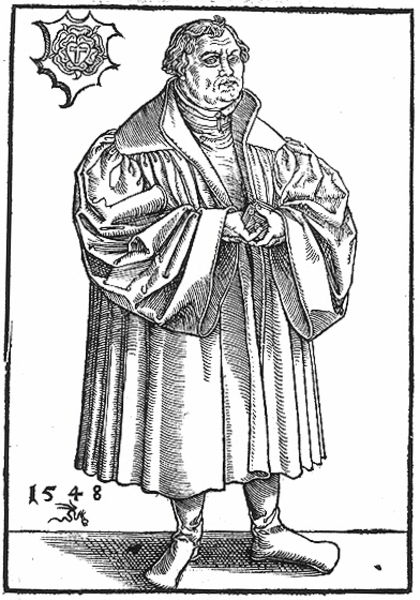
Titel: Bildnis des Martin Luther
Künstler: Lucas d.J. Cranach
Institution: (Seriendruck)
Schlagwörter: kopf, mann, schatten, umhang, grob, frisur, geste, hell, kleid, licht, mund, nase, profil, stirn, zeichnung, blick, rose, hemd, augen, bibel, falten, gesicht, kragen, rahmen, stehen, ärmel, bildnis, hände, portrait, porträt, signatur, figur, gewand, haare, kutte, mantel, pose, reich, standfigur, stehend, händler, kaufmann, renaissance, schultern, beine, füße, holzschnitt, schrift, schuhe, datierung, grafik, graphik, rand, dick, steif, datum, robe, socken, strumpf, faltenwurf, stofflichkeit, knöpfe, jahreszahl, strümpfe, unterschrift, buch, kreuz, geld, druck, schraffur, schraffuren, radierung, stich, schwarzweiß, bürger, stand, stiefel, beten, gebet, ganzfigur, wappen, talar, zahl, mittelalter, luther, halsbinde, ganzkörperbild, edelmann, siegel, kupferstich, christentum, sigel, jahrhundert, martin, datiert, chrift, martin luther, spätmittelalter, protestant, kragne, ther, faltungen, ildnis, martinus, jahreszahös, 16. jahrhundert, 1548, lutherrose, falgen, lutherkreuz